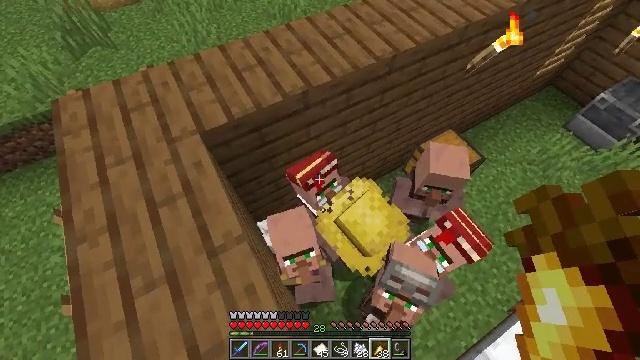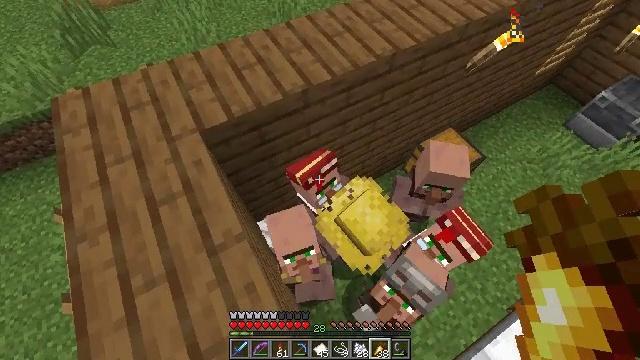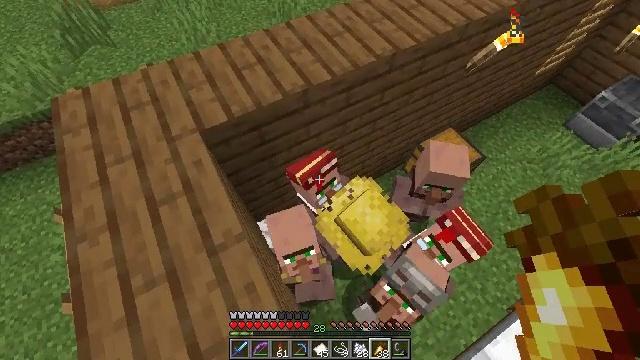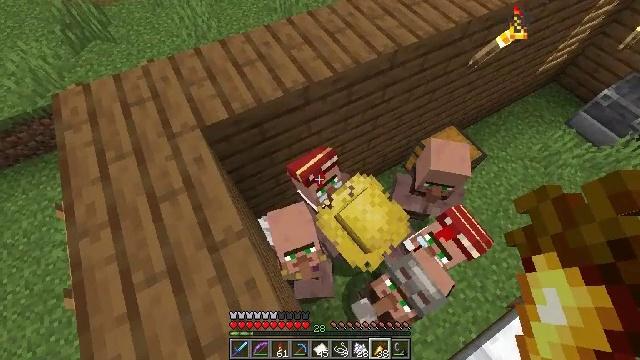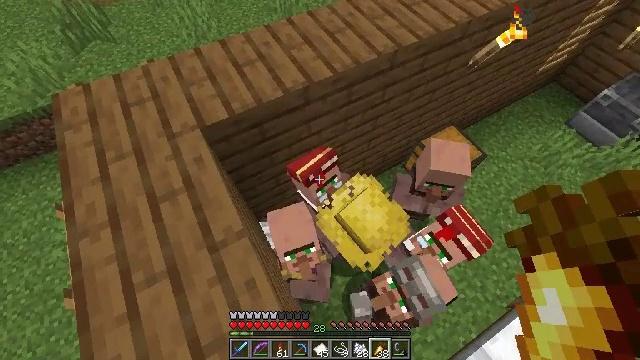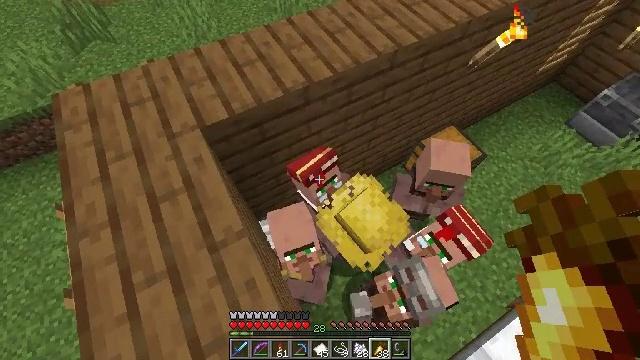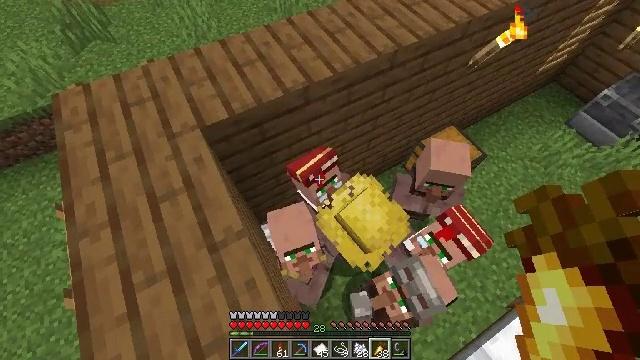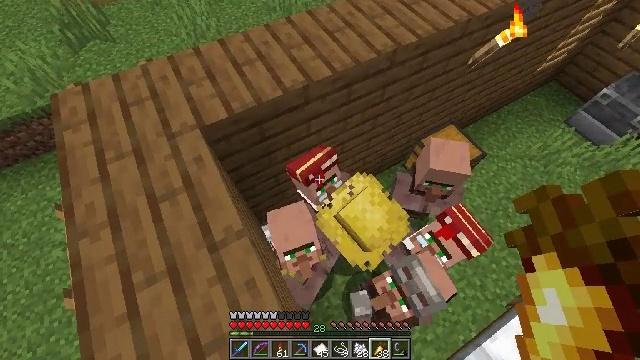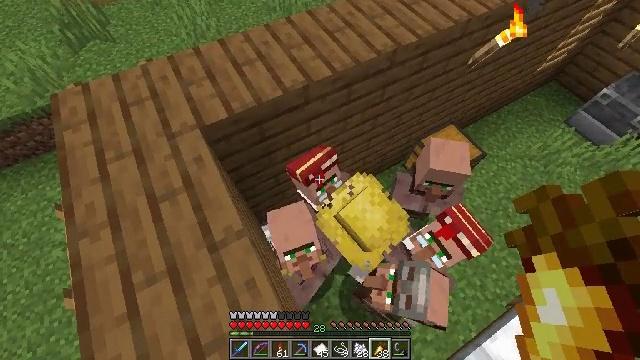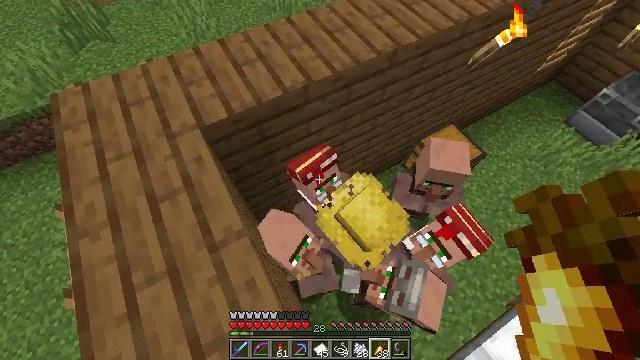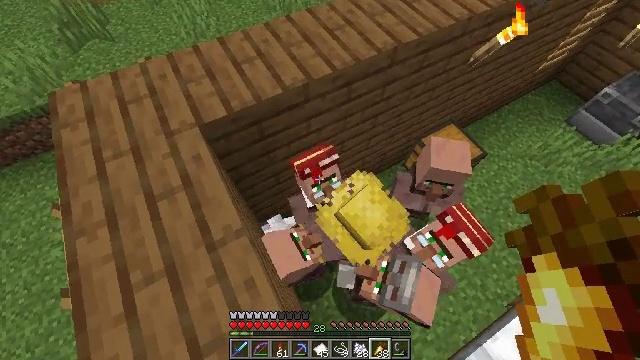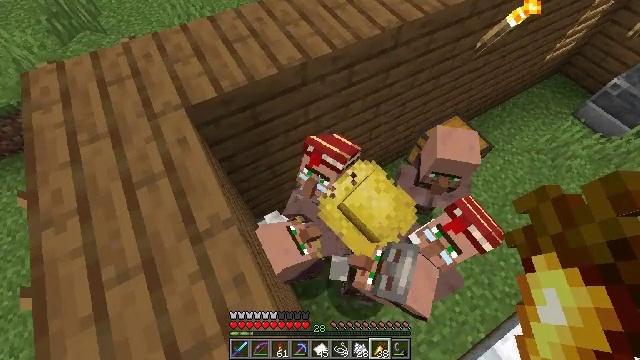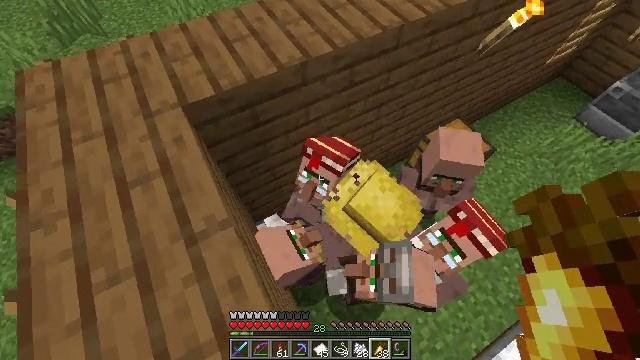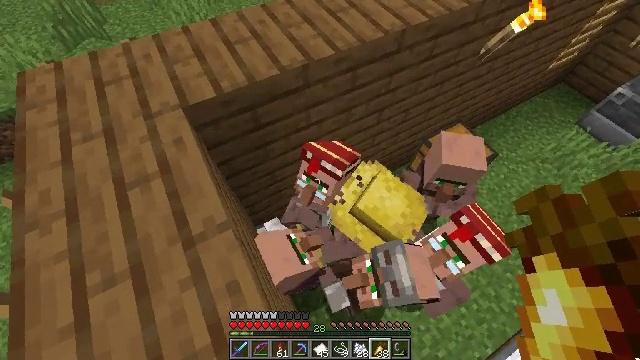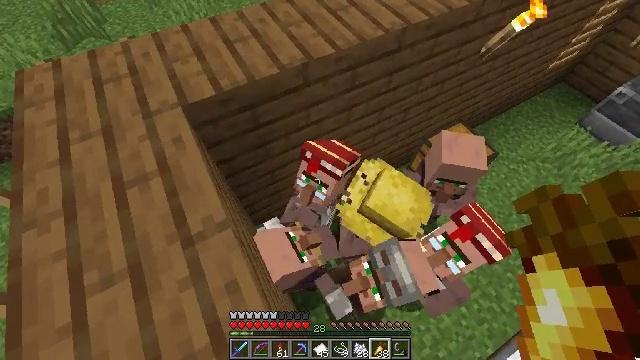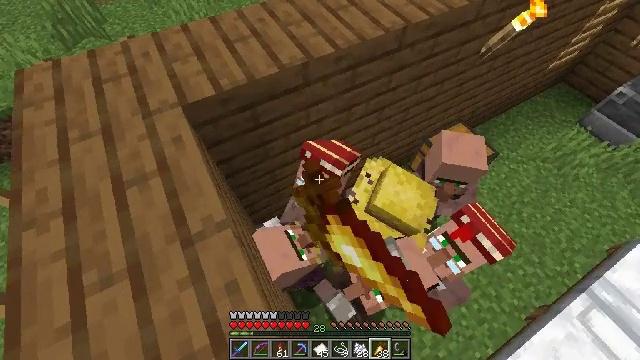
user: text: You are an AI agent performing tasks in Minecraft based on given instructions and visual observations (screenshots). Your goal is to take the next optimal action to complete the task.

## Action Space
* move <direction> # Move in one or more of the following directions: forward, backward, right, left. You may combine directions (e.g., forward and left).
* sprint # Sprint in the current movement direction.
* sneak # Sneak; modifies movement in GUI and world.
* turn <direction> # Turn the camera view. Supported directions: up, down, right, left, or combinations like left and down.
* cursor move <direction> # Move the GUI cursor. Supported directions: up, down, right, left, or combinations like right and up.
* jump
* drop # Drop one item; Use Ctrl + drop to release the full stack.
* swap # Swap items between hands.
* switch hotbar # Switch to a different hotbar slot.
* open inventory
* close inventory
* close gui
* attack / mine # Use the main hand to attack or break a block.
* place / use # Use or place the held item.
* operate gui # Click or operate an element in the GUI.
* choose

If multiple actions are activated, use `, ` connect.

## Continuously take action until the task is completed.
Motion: motion action
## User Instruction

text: Interact with the crafting table to craft a glistering melon slice.
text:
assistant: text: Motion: no_op
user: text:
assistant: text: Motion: no_op
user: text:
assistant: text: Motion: no_op
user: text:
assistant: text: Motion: use / place
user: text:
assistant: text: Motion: use / place
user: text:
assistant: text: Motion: use / place
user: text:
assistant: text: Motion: no_op
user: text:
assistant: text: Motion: no_op
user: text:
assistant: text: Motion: sneak
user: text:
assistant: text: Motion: sneak
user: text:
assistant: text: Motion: sneak
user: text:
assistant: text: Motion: sneak, turn up
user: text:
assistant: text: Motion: sneak, turn up
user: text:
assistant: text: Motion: sneak, use / place
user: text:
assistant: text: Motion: sneak, use / place
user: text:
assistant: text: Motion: sneak, use / place
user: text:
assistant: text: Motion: sneak
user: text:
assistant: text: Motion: sneak
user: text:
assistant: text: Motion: sneak, open gui
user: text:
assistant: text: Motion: sneak
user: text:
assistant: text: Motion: sneak
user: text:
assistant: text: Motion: sneak
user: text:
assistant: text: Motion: no_op
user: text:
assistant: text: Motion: no_op
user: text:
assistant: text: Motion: cursor move left
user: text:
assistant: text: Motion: cursor move left
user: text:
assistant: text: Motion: cursor move left
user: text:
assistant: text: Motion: no_op
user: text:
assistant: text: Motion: no_op
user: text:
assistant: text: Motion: cursor move right and up